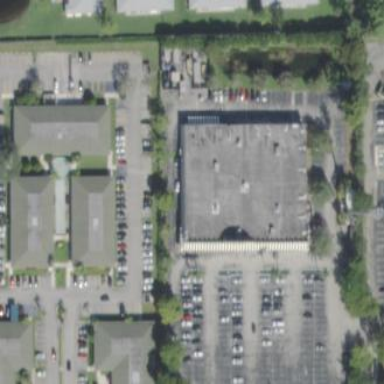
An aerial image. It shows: Mall building.